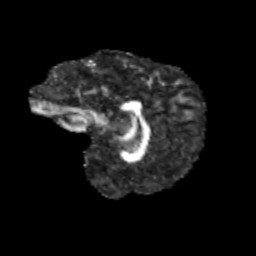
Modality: FA
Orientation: sagittal
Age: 13
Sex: female
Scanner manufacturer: siemens
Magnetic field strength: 3 T
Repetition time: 3.8 s
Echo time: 0.07 s